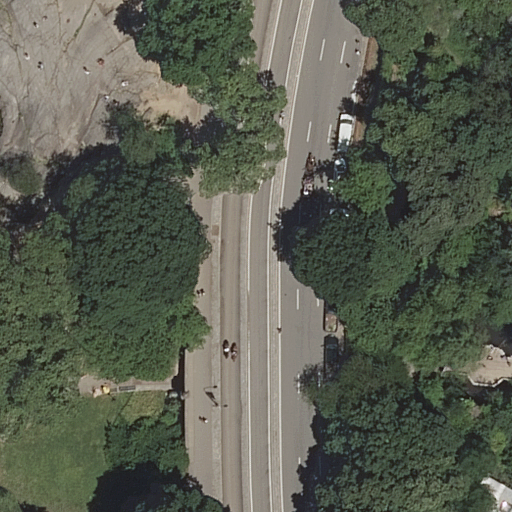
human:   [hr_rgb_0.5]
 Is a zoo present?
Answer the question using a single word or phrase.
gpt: yes

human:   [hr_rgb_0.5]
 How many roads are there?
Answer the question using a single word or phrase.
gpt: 14

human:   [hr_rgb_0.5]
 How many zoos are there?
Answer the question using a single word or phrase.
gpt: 1

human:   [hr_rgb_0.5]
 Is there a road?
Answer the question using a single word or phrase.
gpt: yes

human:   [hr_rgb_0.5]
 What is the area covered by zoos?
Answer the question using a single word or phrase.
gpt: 10159m2

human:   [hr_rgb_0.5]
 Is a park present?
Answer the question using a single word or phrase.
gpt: yes

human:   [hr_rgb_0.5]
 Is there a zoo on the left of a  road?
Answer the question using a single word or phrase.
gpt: no

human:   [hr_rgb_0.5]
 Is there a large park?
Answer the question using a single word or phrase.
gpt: yes

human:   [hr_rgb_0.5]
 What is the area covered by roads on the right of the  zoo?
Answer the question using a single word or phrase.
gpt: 0m2

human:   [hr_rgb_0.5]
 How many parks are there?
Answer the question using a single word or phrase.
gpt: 1

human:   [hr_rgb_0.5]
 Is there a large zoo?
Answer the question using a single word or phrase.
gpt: yes

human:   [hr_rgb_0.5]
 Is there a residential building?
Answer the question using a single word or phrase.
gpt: no

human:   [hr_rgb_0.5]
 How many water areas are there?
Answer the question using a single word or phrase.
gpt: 0

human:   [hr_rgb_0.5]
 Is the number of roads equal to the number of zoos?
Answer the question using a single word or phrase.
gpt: no

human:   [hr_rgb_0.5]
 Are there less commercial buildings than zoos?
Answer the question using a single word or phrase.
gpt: yes

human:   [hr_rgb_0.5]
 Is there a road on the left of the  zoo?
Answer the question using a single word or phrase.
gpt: yes

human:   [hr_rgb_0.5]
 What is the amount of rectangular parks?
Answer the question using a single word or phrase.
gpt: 1

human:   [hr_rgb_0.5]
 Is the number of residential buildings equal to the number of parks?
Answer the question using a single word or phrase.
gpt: no

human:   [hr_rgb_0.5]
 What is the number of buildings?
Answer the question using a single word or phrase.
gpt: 0

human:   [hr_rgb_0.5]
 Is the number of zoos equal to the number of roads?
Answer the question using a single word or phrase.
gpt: no

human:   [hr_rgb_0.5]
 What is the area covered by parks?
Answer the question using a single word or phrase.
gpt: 10625m2

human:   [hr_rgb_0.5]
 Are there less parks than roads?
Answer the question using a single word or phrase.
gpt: yes

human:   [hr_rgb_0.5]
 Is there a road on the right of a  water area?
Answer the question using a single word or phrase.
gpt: no

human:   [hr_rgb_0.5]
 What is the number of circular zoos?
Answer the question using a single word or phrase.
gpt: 0

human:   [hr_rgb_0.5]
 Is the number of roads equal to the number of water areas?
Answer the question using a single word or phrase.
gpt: no

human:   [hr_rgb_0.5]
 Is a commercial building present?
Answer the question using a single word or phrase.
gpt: no

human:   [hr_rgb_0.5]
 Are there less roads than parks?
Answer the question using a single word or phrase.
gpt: no

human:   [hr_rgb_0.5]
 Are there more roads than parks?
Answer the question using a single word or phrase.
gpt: yes

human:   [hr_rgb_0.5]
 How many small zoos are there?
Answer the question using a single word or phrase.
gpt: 0

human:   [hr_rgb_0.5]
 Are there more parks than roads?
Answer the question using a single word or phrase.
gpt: no

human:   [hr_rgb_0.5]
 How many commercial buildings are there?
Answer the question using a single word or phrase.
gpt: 0

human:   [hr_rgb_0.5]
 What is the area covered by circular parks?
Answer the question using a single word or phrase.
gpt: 0m2

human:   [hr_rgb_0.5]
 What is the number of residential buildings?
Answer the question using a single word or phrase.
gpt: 0

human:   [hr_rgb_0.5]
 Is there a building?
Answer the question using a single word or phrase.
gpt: no

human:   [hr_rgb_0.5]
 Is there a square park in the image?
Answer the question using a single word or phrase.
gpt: no

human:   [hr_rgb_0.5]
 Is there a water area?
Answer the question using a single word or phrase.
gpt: no

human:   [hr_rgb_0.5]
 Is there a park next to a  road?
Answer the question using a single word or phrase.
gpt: yes

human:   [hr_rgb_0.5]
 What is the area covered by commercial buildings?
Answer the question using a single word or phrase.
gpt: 0m2

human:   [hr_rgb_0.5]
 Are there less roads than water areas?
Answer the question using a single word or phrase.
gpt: no

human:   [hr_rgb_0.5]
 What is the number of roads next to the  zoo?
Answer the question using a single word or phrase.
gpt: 14

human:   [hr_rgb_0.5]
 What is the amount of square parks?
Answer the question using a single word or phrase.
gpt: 0

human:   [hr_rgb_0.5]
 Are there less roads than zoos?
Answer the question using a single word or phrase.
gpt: no

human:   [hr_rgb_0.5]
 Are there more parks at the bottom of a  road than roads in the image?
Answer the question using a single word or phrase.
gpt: no

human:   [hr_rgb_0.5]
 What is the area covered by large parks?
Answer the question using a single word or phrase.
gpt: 10625m2

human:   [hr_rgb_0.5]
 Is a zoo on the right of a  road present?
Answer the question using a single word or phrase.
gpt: yes

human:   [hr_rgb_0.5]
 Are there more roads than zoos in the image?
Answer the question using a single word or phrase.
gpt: yes

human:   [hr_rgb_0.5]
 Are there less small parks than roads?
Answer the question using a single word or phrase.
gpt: yes

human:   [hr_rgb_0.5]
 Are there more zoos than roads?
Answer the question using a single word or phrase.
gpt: no

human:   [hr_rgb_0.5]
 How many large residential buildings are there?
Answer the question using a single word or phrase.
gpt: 0

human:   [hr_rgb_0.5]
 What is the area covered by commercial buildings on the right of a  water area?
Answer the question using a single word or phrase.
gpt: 0m2

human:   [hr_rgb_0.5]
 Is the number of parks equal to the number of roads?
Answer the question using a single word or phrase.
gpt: no

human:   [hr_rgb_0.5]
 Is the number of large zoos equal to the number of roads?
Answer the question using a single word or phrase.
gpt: no

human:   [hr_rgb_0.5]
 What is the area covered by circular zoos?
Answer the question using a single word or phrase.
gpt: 0m2

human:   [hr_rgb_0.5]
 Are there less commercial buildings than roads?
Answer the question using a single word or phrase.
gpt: yes

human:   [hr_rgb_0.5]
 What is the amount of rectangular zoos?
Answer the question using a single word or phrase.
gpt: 1

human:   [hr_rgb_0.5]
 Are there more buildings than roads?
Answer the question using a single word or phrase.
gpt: no

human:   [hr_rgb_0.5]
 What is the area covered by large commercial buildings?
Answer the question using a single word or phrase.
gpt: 0m2

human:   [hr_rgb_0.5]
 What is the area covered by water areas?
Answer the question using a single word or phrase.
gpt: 0m2

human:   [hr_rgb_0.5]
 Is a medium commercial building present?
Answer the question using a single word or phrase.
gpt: no

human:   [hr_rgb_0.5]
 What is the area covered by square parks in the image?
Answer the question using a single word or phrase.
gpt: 0m2

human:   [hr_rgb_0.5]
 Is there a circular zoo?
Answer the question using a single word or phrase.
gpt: no

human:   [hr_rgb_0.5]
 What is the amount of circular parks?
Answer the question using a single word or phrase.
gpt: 0

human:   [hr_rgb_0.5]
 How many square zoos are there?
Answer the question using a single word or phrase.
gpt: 0

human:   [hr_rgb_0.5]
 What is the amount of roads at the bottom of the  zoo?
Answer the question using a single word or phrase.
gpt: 6